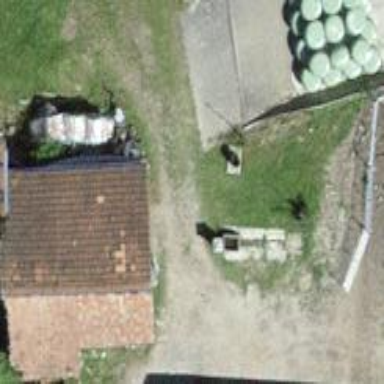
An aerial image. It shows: Barn.